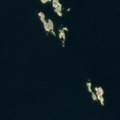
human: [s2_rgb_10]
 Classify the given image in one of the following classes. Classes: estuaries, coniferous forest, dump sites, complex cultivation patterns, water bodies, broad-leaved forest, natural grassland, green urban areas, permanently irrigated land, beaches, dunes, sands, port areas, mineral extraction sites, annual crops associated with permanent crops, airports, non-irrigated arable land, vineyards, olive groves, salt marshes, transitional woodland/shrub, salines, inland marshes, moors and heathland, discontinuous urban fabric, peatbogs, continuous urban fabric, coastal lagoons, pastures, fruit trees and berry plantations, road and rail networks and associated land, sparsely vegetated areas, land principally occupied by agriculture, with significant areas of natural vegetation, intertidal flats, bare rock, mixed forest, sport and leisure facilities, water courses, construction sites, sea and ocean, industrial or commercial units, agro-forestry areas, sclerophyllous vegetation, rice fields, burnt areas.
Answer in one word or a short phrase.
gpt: sea and ocean